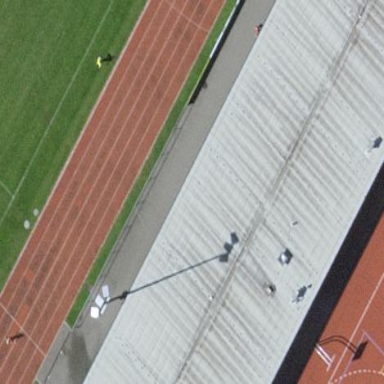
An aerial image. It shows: Sports centre building.